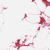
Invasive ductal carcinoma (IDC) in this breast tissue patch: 0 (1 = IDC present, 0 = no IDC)